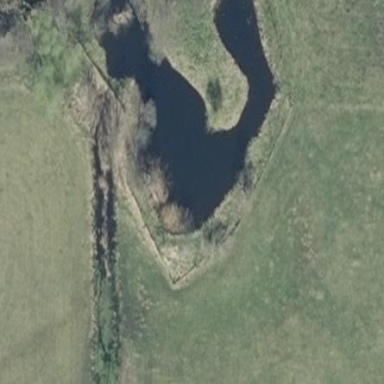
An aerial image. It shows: Pond with natural water.